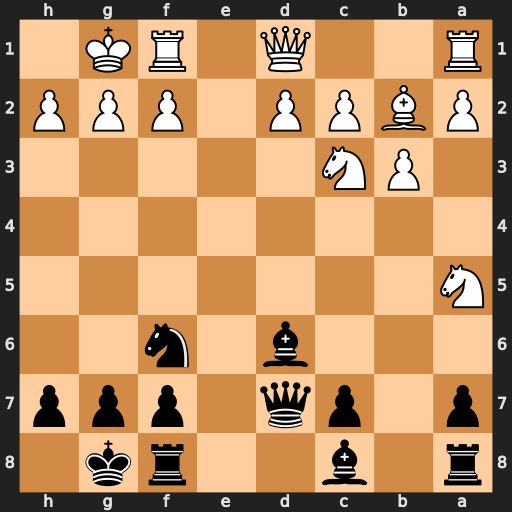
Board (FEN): r1b2rk1/p1pq1ppp/3b1n2/N7/8/1PN5/PBPP1PPP/R2Q1RK1
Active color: b
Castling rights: -
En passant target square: -
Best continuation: Qf5 Qe2 Qxa5